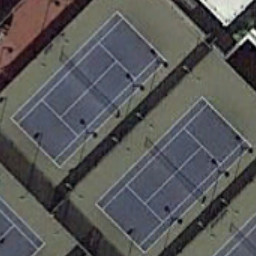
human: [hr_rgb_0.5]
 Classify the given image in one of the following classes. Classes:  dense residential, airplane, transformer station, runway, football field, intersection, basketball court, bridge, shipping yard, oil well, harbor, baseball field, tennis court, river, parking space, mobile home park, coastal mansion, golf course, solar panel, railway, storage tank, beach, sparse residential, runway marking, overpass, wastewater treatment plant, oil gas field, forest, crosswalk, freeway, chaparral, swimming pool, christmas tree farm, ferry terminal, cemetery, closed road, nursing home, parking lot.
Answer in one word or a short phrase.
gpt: tennis court